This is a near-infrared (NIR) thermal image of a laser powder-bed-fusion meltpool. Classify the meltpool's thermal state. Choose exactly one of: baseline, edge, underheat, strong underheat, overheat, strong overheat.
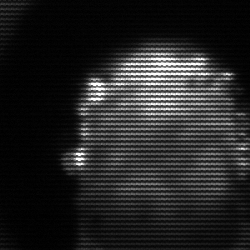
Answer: baseline